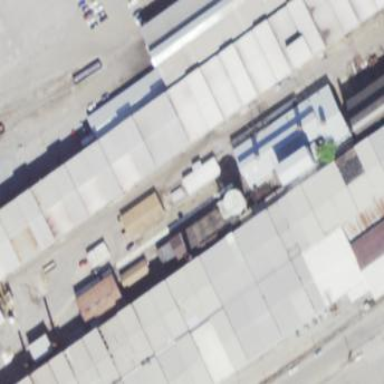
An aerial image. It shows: Industrial building.